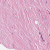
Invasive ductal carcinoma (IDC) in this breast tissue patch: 1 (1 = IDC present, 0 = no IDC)